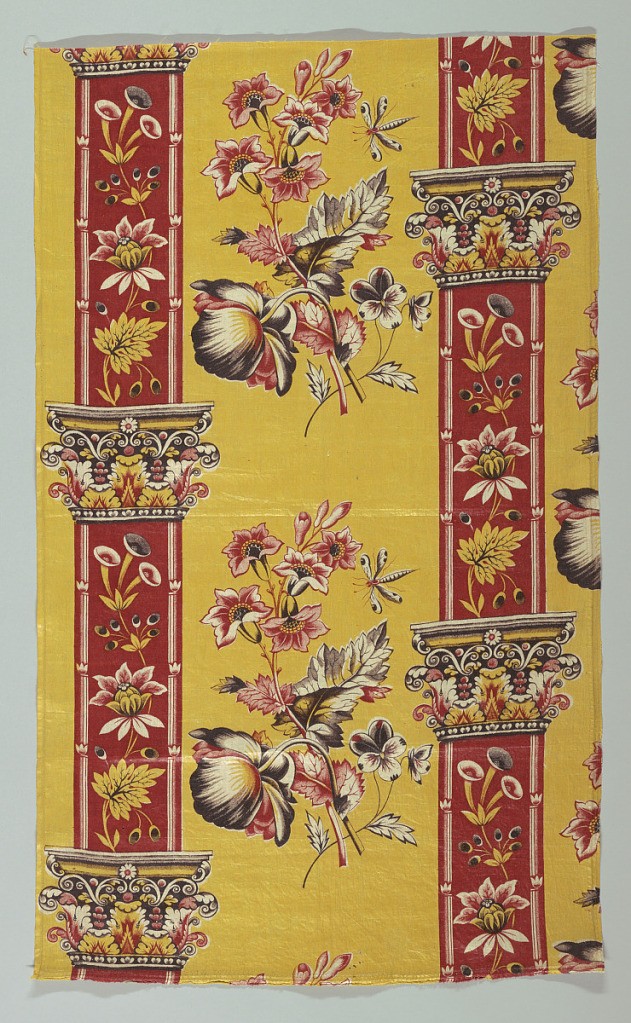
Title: Textile
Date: ca. 1830
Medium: cotton Technique: roller (mule) printed on plain weave
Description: Piece of thin glazed chintz, printed by combination of roller and block or roller and "surface roller". Yellow ground, pillar design in red with capitols in yellow, black and red; sides of pillars ornamented with flower sprays in yellow, red and black. In yellow field between flower clusters of natural size, roses, pansies and columbines, with butterfly, in shades of red, sepia and yellow.